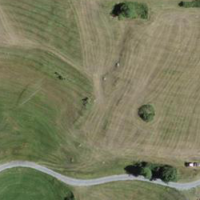
EUNIS habitat code: 26
Species observed at this site:
Filipendula ulmaria